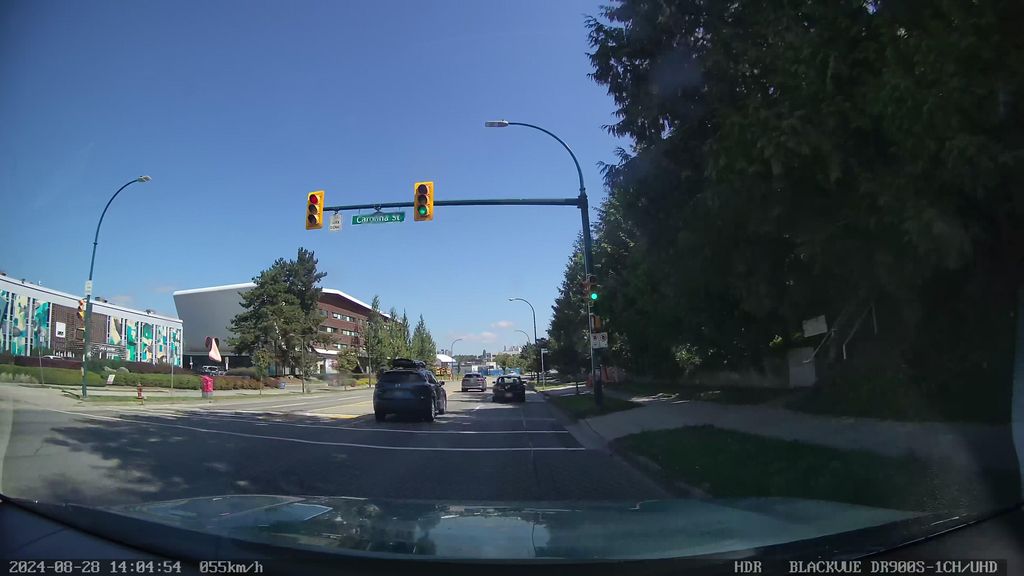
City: vancouver